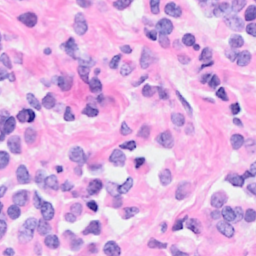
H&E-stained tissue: Breast